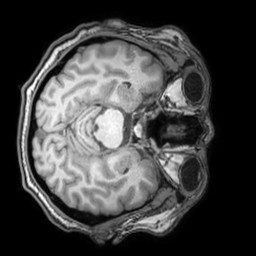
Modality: T1w
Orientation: axial
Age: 31
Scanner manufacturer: philips
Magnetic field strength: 3 T
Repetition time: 0.007 s
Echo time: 0.003501 s